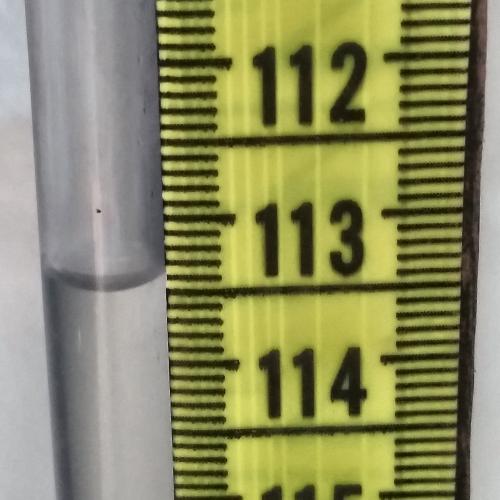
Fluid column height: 113.4 cm